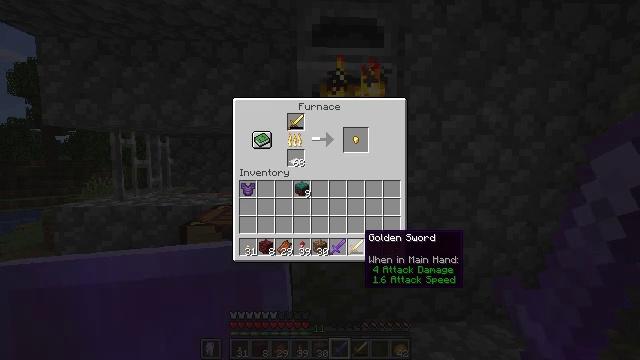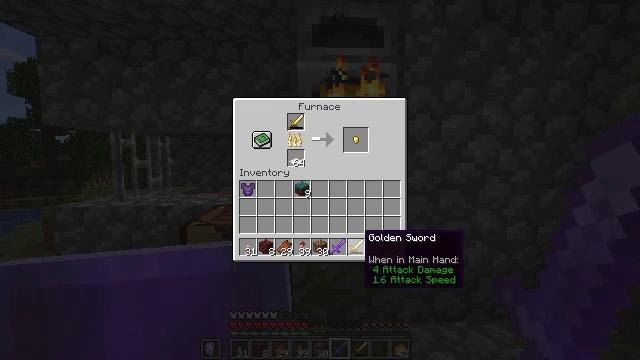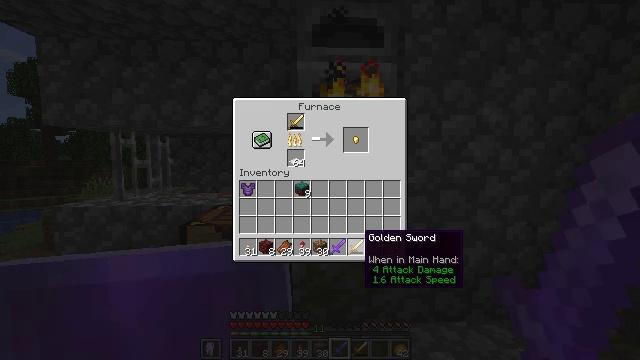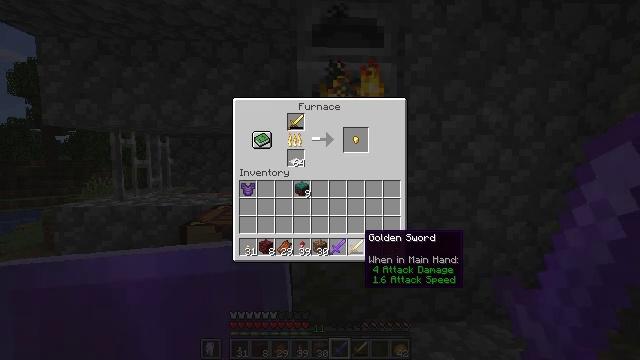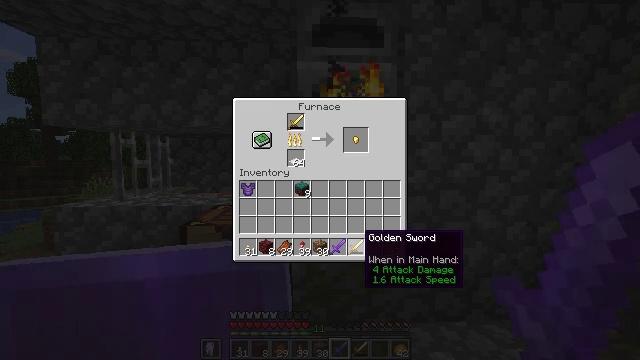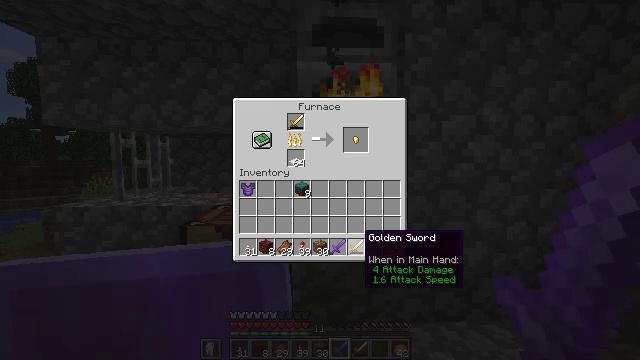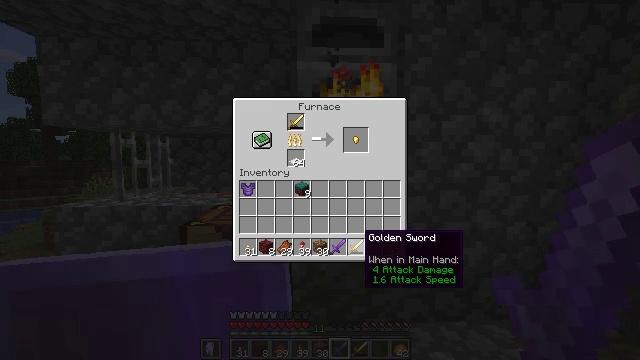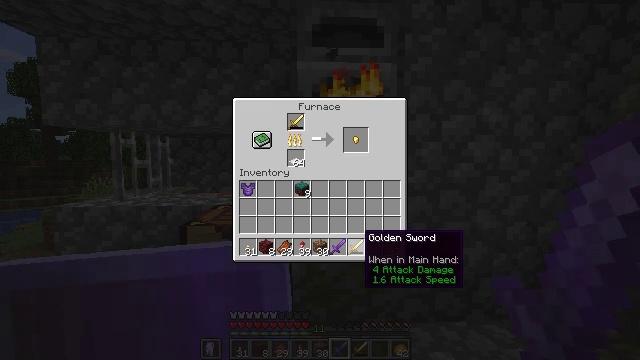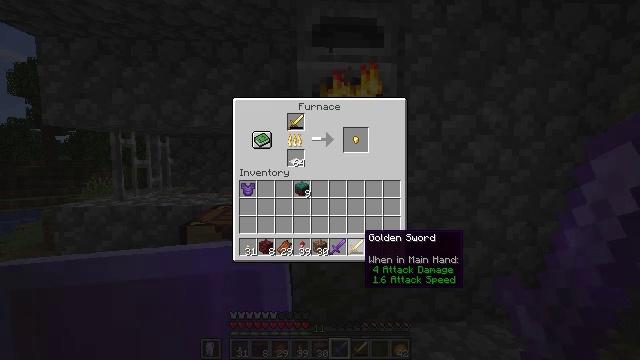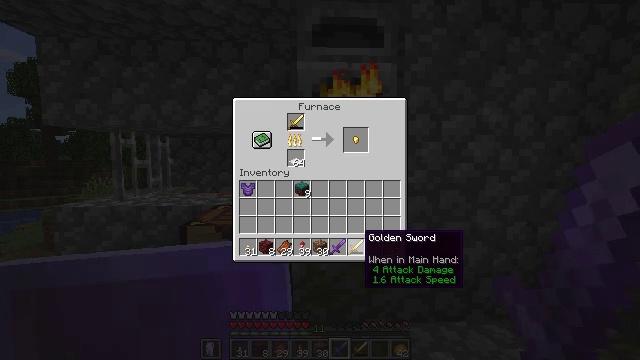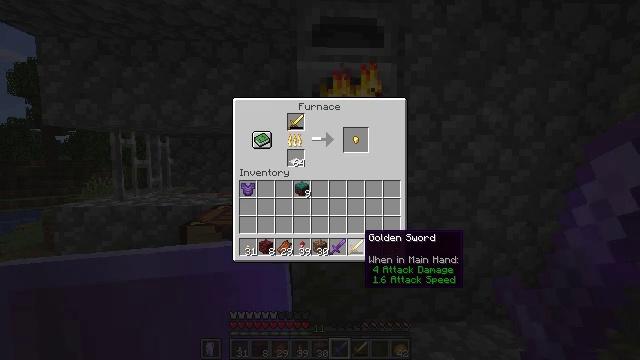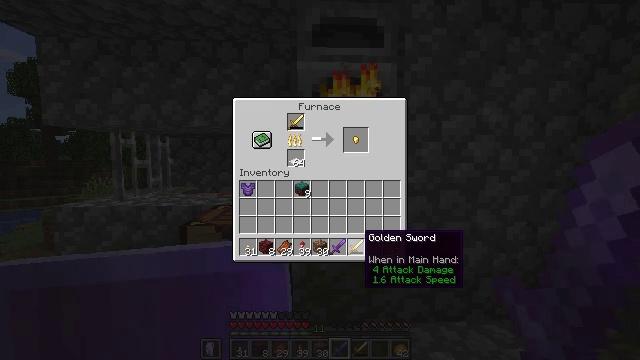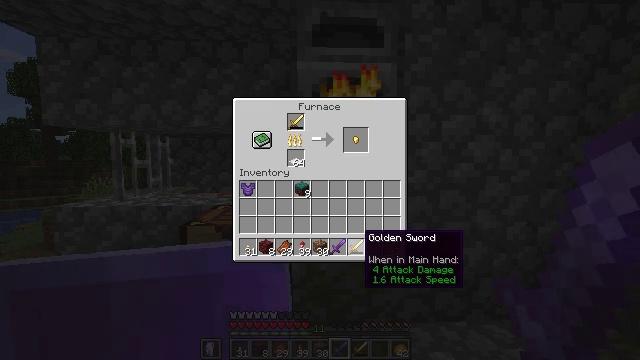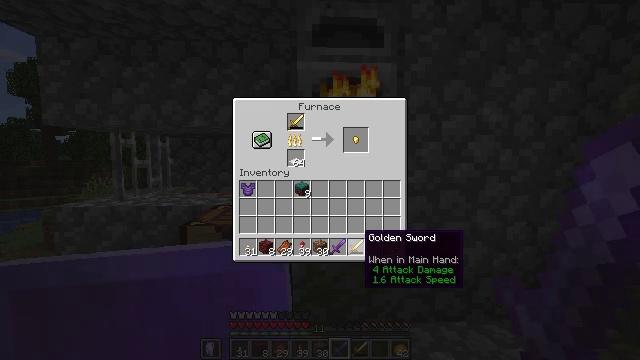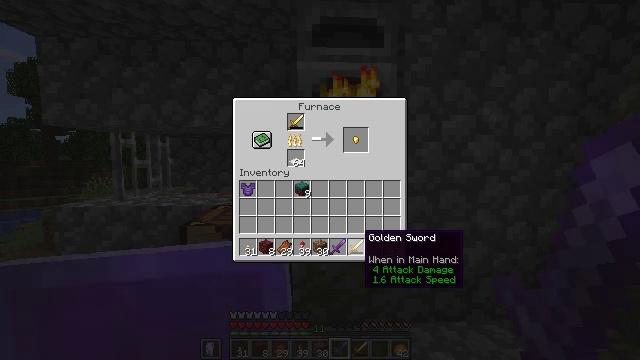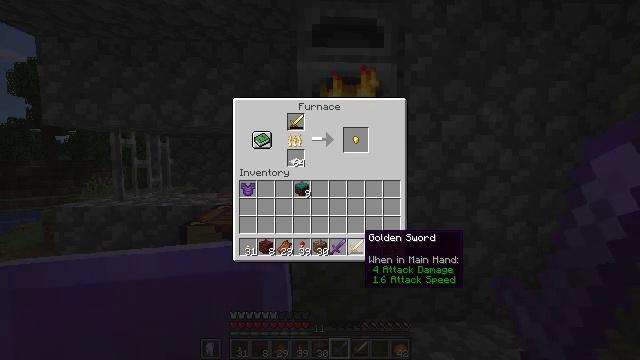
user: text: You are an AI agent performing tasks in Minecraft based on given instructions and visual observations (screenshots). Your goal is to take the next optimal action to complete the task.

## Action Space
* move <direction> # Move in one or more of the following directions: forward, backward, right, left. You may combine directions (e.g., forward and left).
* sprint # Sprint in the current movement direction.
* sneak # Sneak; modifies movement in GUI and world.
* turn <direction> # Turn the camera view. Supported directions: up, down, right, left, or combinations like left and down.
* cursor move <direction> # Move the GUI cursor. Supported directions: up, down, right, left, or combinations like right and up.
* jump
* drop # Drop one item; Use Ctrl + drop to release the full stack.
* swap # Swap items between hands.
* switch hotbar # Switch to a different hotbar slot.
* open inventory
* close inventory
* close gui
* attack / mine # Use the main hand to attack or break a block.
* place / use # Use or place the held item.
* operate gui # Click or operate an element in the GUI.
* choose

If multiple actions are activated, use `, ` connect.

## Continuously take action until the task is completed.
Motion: motion action
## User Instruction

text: Get multiple gold nugget from a gold ingot.
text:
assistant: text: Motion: no_op
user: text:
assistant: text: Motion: no_op
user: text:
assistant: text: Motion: no_op
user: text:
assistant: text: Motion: no_op
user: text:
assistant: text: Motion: no_op
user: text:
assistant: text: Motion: no_op
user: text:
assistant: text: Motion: no_op
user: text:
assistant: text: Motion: no_op
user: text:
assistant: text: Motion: no_op
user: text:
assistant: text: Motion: no_op
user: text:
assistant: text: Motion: no_op
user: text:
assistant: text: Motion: no_op
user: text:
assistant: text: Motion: no_op
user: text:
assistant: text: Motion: no_op
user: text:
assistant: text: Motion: no_op
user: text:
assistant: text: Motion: no_op
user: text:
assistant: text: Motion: no_op
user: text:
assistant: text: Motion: no_op
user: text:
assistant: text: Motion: no_op
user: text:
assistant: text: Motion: no_op
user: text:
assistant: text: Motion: no_op
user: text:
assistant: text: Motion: no_op
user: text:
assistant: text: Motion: no_op
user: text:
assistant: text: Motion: no_op
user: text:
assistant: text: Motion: no_op
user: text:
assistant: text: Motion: no_op
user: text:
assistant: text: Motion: no_op
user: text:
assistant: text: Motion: no_op
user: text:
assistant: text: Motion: no_op
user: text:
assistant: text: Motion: no_op